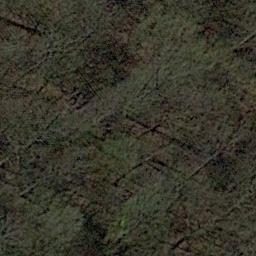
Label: forest